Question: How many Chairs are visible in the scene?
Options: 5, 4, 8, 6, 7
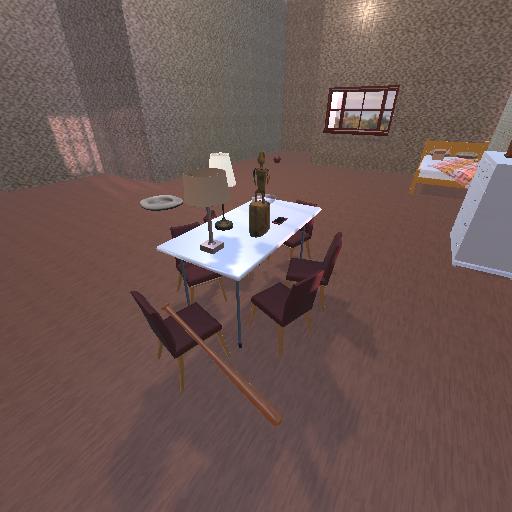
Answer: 5